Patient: sex F, age 71
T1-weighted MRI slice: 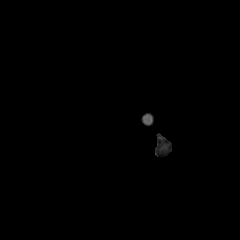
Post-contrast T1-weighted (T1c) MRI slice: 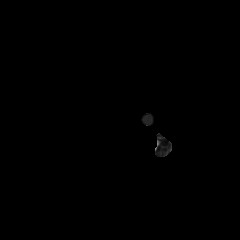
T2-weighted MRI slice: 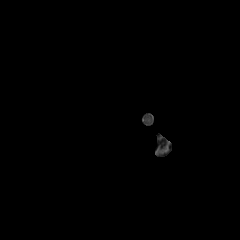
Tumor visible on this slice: no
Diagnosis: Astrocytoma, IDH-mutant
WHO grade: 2